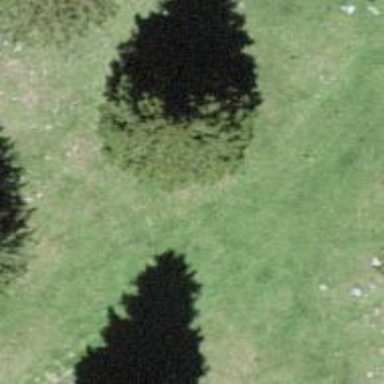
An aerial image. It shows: Needle-leaved tree in natural setting.